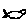
Label: fish